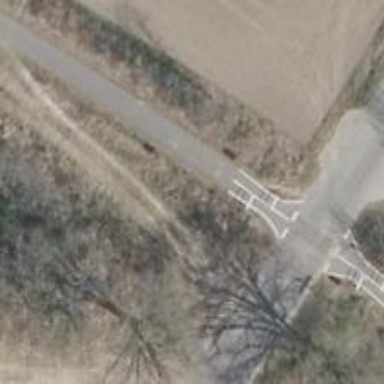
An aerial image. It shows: Asphalt path with excellent trail visibility.